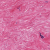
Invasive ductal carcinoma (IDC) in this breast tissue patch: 0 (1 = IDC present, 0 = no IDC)